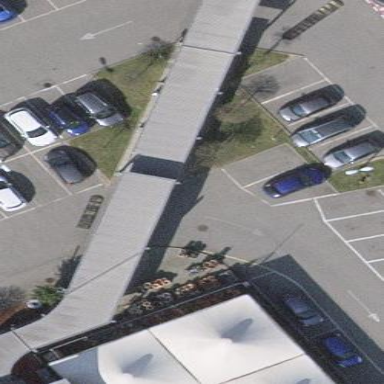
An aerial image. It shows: View of roof of building.